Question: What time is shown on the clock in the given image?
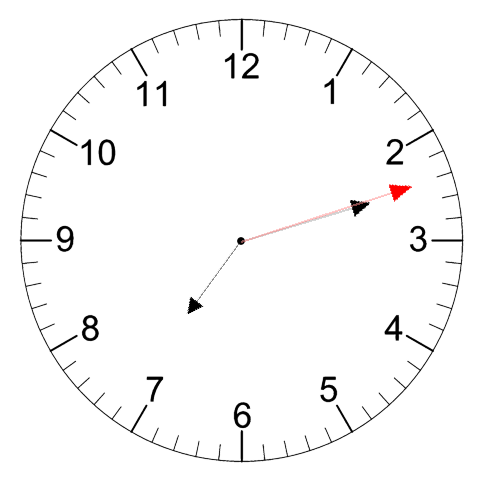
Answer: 07:12:12